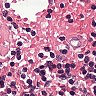
Metastatic tissue present: no